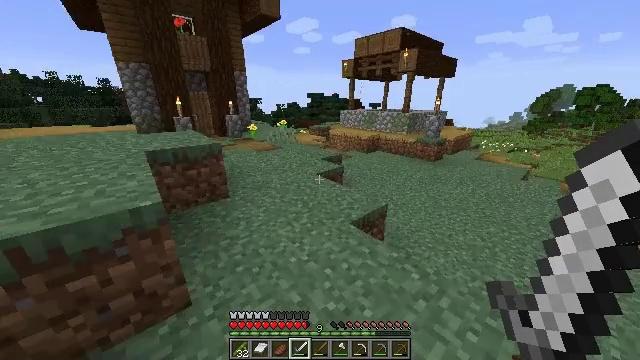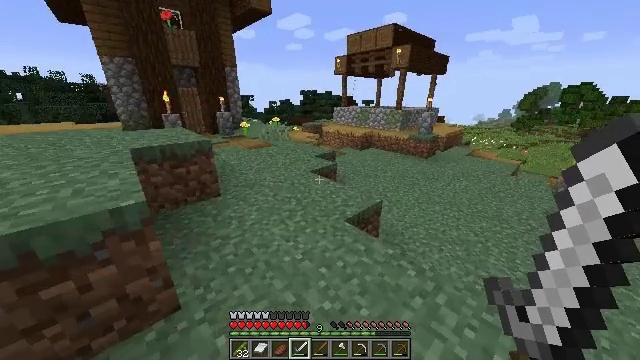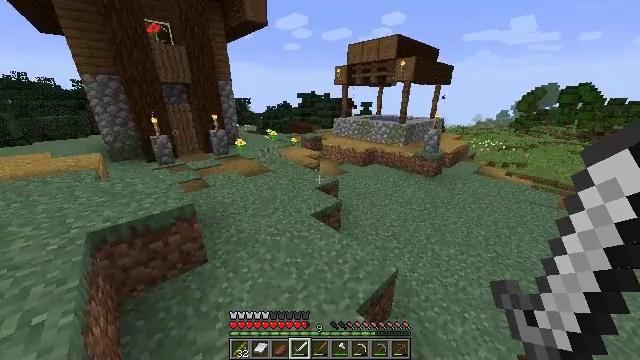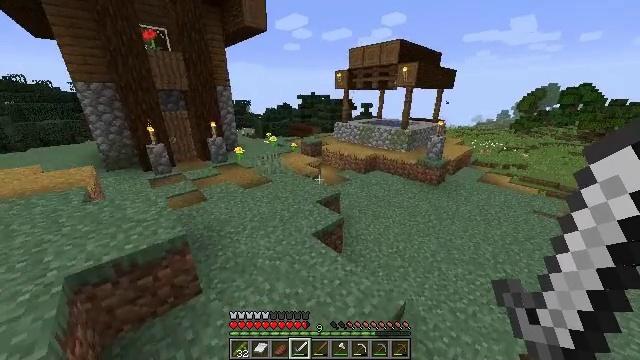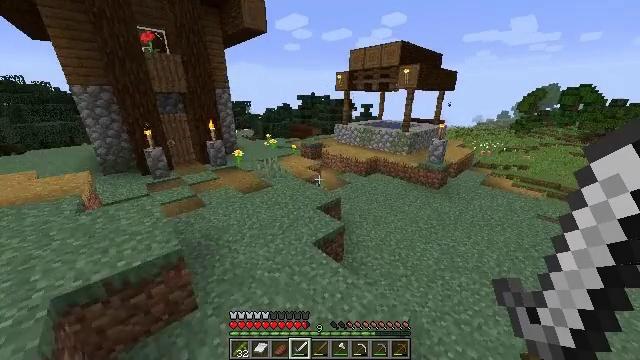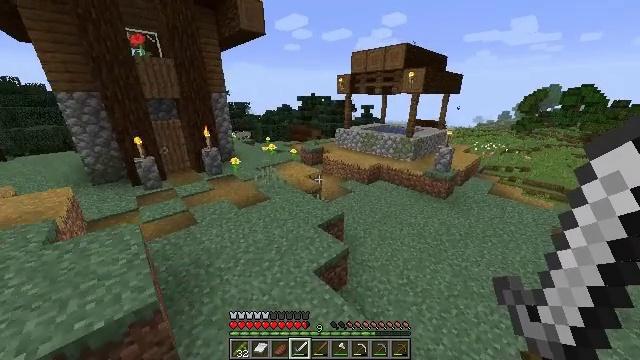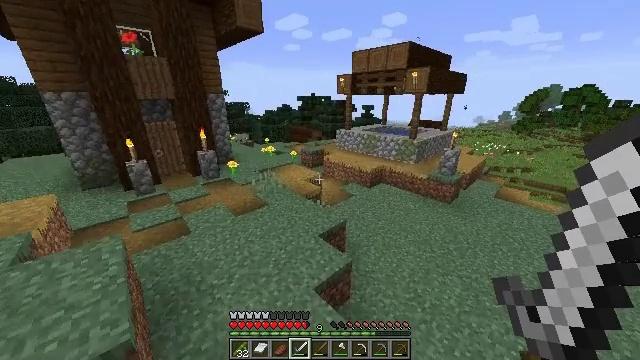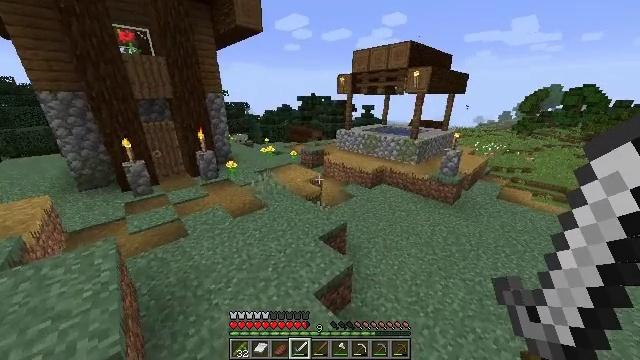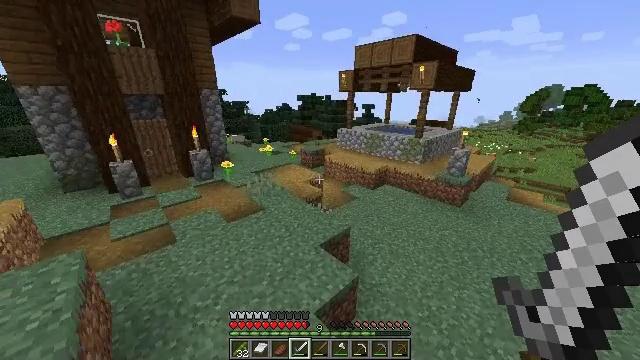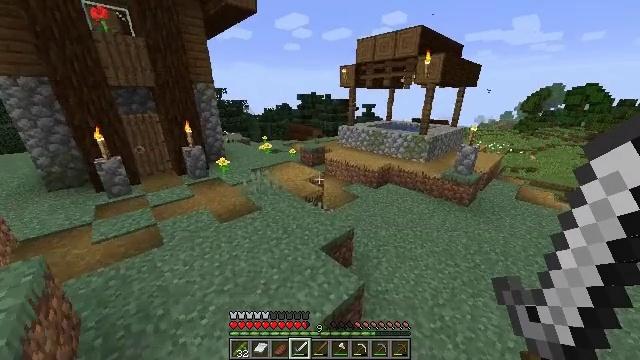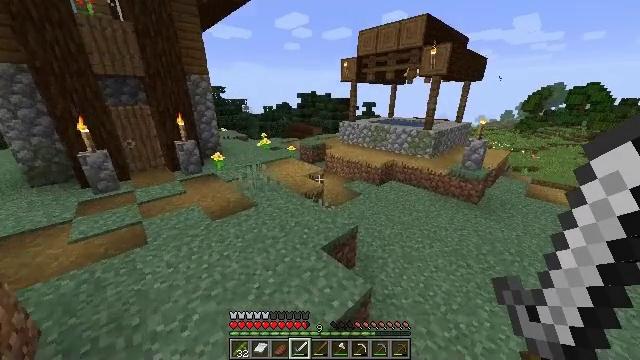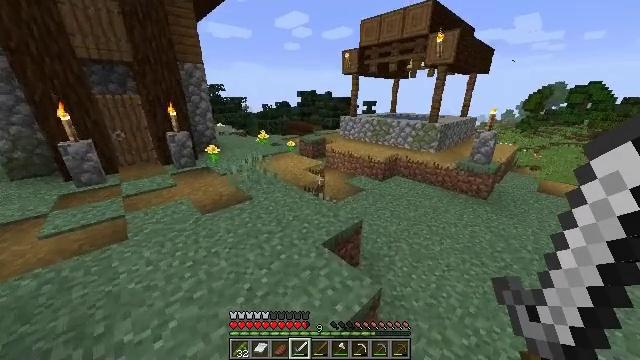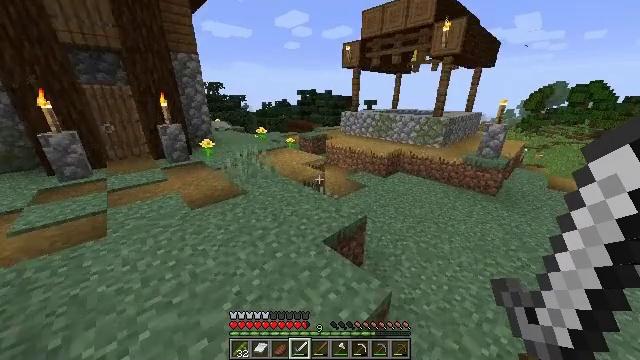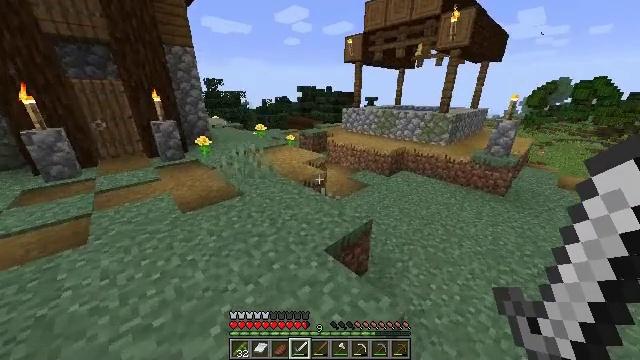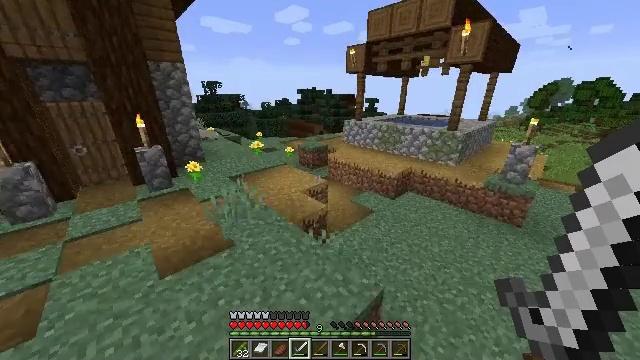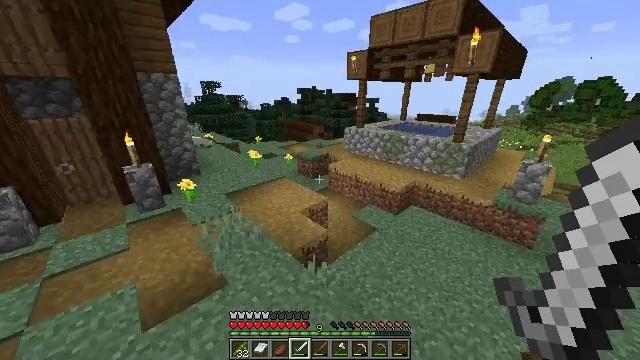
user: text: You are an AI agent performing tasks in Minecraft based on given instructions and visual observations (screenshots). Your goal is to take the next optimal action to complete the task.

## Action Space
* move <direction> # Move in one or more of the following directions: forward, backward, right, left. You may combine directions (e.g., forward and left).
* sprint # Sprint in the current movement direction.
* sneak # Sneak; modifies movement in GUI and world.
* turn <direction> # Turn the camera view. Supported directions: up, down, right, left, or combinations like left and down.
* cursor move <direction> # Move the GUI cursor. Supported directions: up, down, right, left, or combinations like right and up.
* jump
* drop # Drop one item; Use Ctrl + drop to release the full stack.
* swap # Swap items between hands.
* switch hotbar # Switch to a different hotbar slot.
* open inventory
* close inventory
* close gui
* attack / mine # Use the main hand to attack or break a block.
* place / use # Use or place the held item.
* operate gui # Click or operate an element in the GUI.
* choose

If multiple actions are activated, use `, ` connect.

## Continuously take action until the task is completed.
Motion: motion action
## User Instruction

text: Gather sweet berries from the bush.
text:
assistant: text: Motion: move forward, sprint, turn right, jump
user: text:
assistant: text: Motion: move forward, jump
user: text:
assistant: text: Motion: move forward, jump
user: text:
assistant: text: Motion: move forward, jump
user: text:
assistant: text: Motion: move forward, jump
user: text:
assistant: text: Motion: move forward, jump
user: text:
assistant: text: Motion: move forward, jump
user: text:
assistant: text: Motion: move forward, jump
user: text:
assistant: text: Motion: move forward, sprint, jump
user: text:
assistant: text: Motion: move forward, sprint, jump
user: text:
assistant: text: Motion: move forward, sprint, jump
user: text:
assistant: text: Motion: move forward, jump
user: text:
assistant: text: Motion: move forward, jump
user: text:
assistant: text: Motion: move forward, jump
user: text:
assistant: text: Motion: move forward, jump
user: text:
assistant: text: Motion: move forward, jump
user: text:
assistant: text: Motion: move forward, jump
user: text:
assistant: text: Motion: move forward, jump
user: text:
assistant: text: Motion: move forward, jump
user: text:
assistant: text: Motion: move forward, jump
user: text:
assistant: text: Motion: move forward, jump
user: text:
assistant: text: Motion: move forward, turn down, jump
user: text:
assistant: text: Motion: move forward, jump
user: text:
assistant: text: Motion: move forward, jump
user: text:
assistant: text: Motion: move forward, sprint, jump
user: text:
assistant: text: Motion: move forward, sprint, jump
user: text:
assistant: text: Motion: move forward, sprint, jump
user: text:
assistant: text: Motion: move forward, sprint, jump
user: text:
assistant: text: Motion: move forward, sprint, jump
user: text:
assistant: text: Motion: move forward, jump